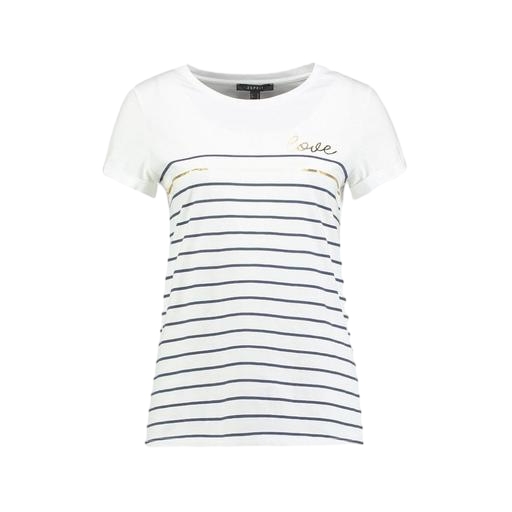
blue women's stripe true t-shirt, white petite t-shirt only macy, woman's tshirt, white background